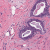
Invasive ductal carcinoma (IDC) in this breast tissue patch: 0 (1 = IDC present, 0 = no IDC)